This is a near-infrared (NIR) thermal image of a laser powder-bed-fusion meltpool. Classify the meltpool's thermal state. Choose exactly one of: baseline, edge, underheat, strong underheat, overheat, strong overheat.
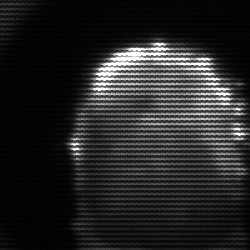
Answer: baseline